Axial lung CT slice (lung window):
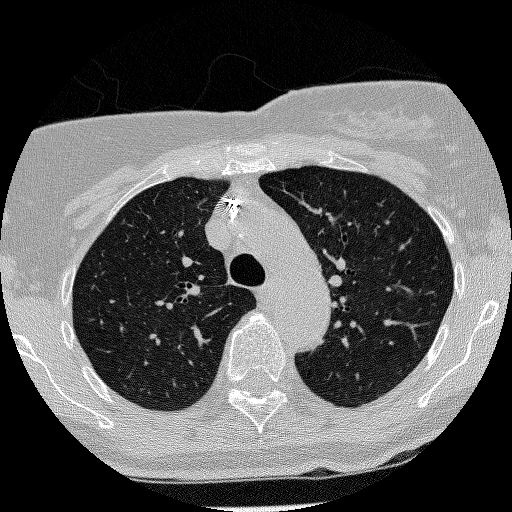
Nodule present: no